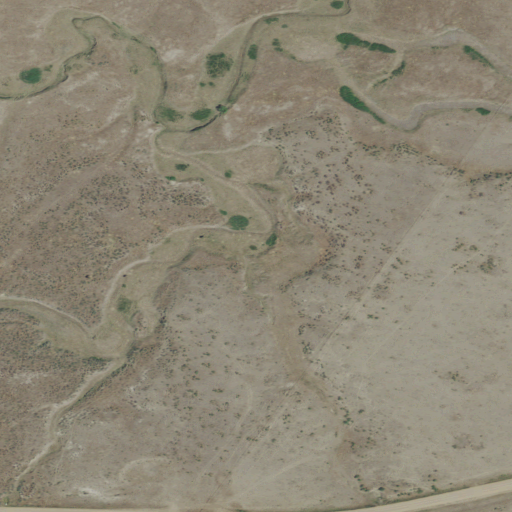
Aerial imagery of valley in Montana named Desert Coulee containing grassland and shrub